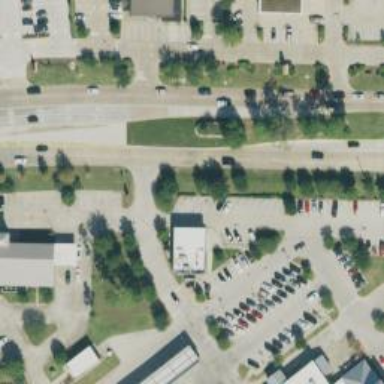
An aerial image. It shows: Secondary link road leading to driveway.